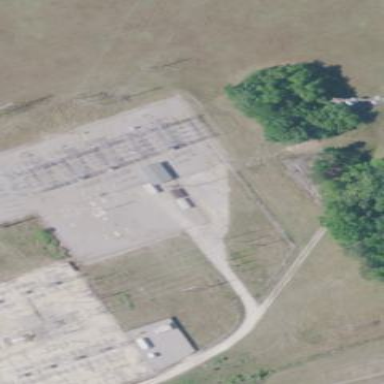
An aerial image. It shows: Power substation with fence around it. The substation is used for switching.